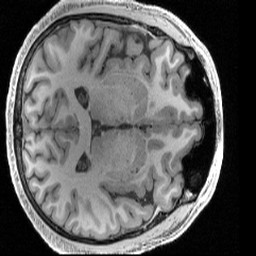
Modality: T1w
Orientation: axial
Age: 22
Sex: male
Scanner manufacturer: siemens
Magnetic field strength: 3 T
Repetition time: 2.4 s
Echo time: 0.00231 s